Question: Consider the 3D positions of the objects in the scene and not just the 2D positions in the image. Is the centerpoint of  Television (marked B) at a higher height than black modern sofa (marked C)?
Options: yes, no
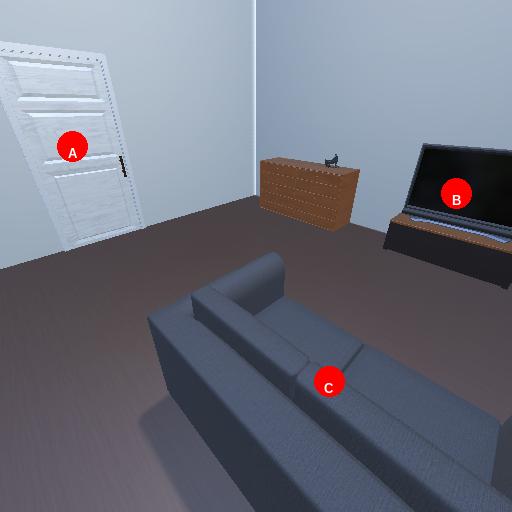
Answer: yes